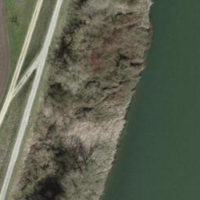
EUNIS habitat code: 25
Species observed at this site:
Euphorbia cyparissias